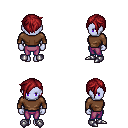
a pixel art fantasy rpg character, female body template, dark elf, purple skin, brown long-sleeve shirt, magenta pants, brunette pixie cut hairstyle, metal boots, four views (front, back, left, right), 2x2 character sprite sheet, small pixel art, hard edges, no anti-aliasing